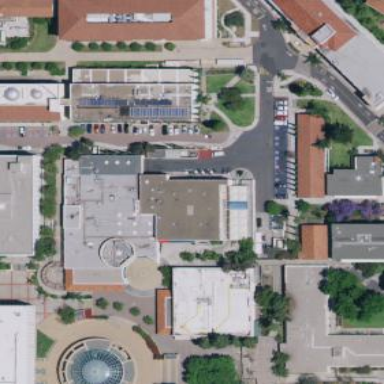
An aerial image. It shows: Education building of the university.